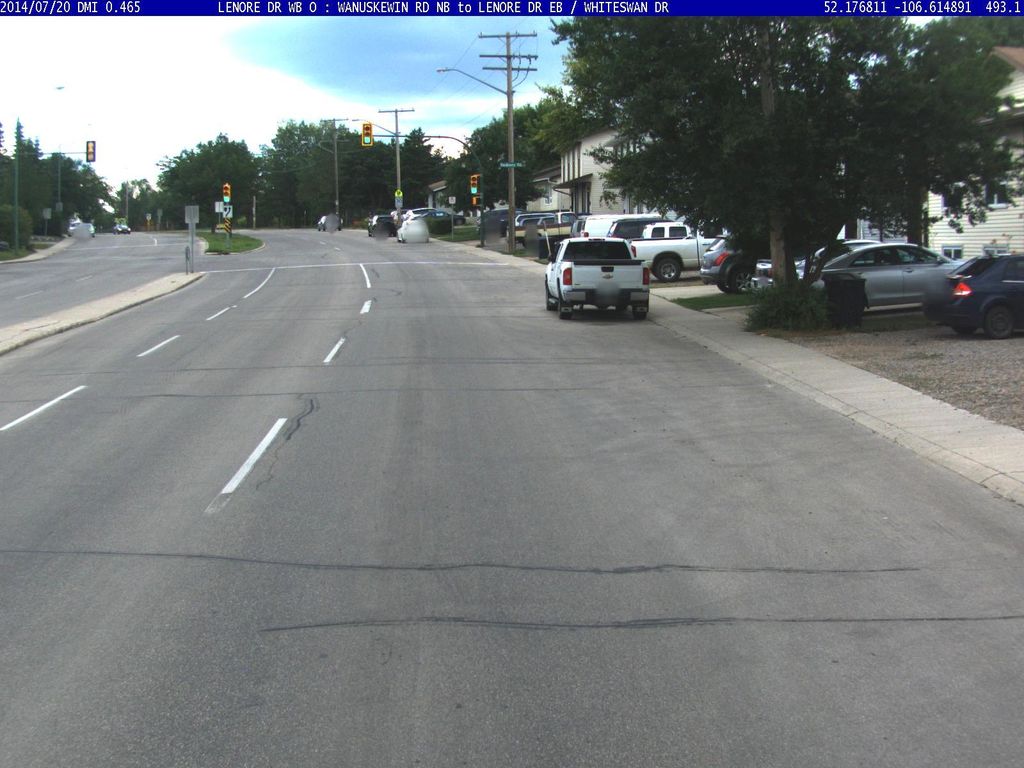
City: saskatoon